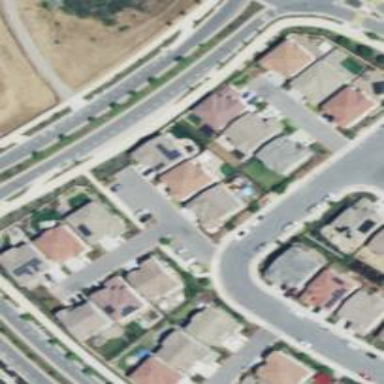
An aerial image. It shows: Shared driveway designated as service road.